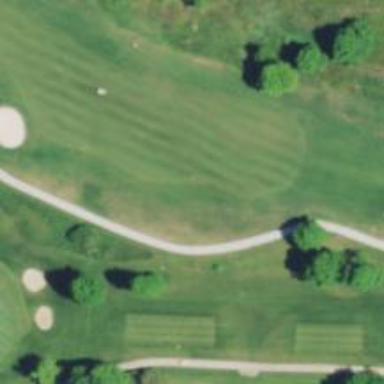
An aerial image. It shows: Golf cartpath that is also road path.